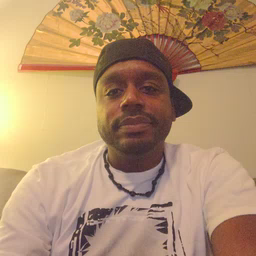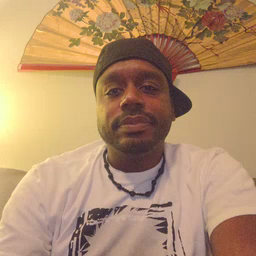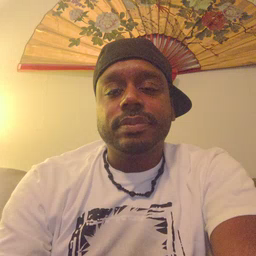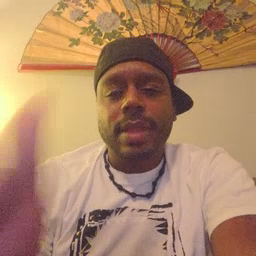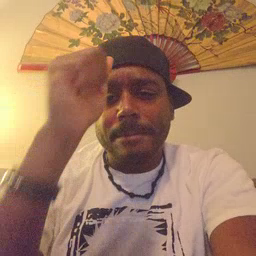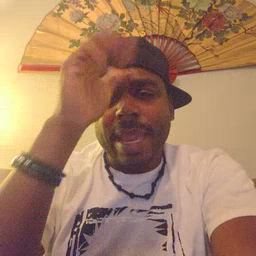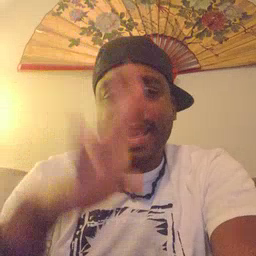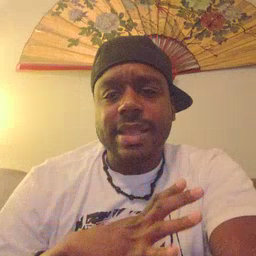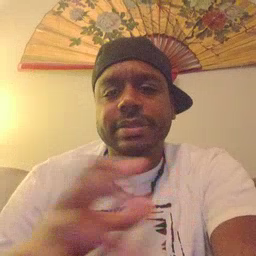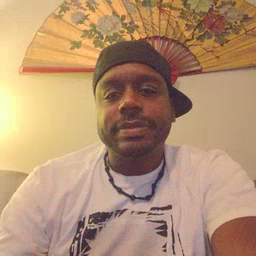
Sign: man